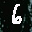
Label: 6